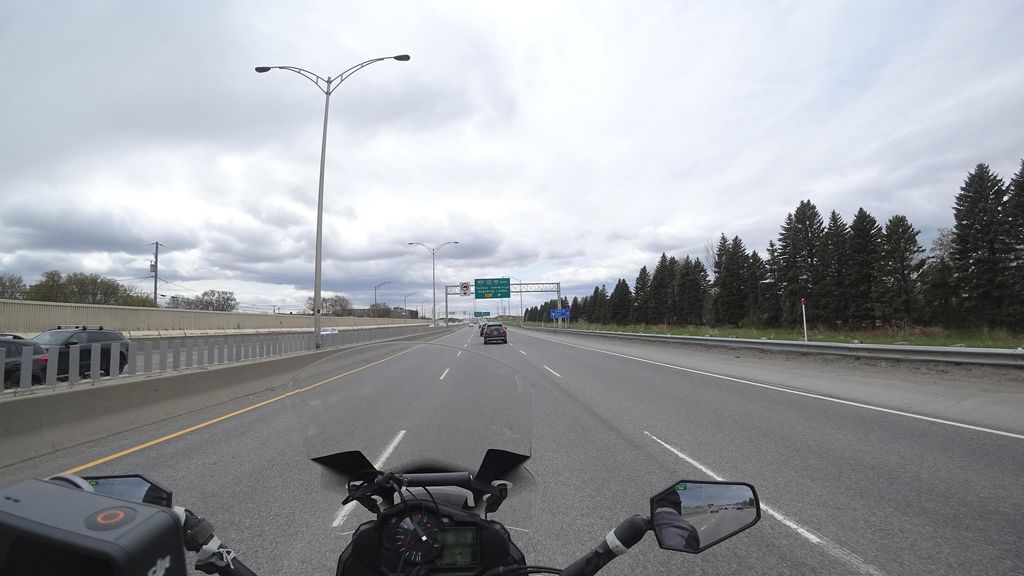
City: quebec_city